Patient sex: F
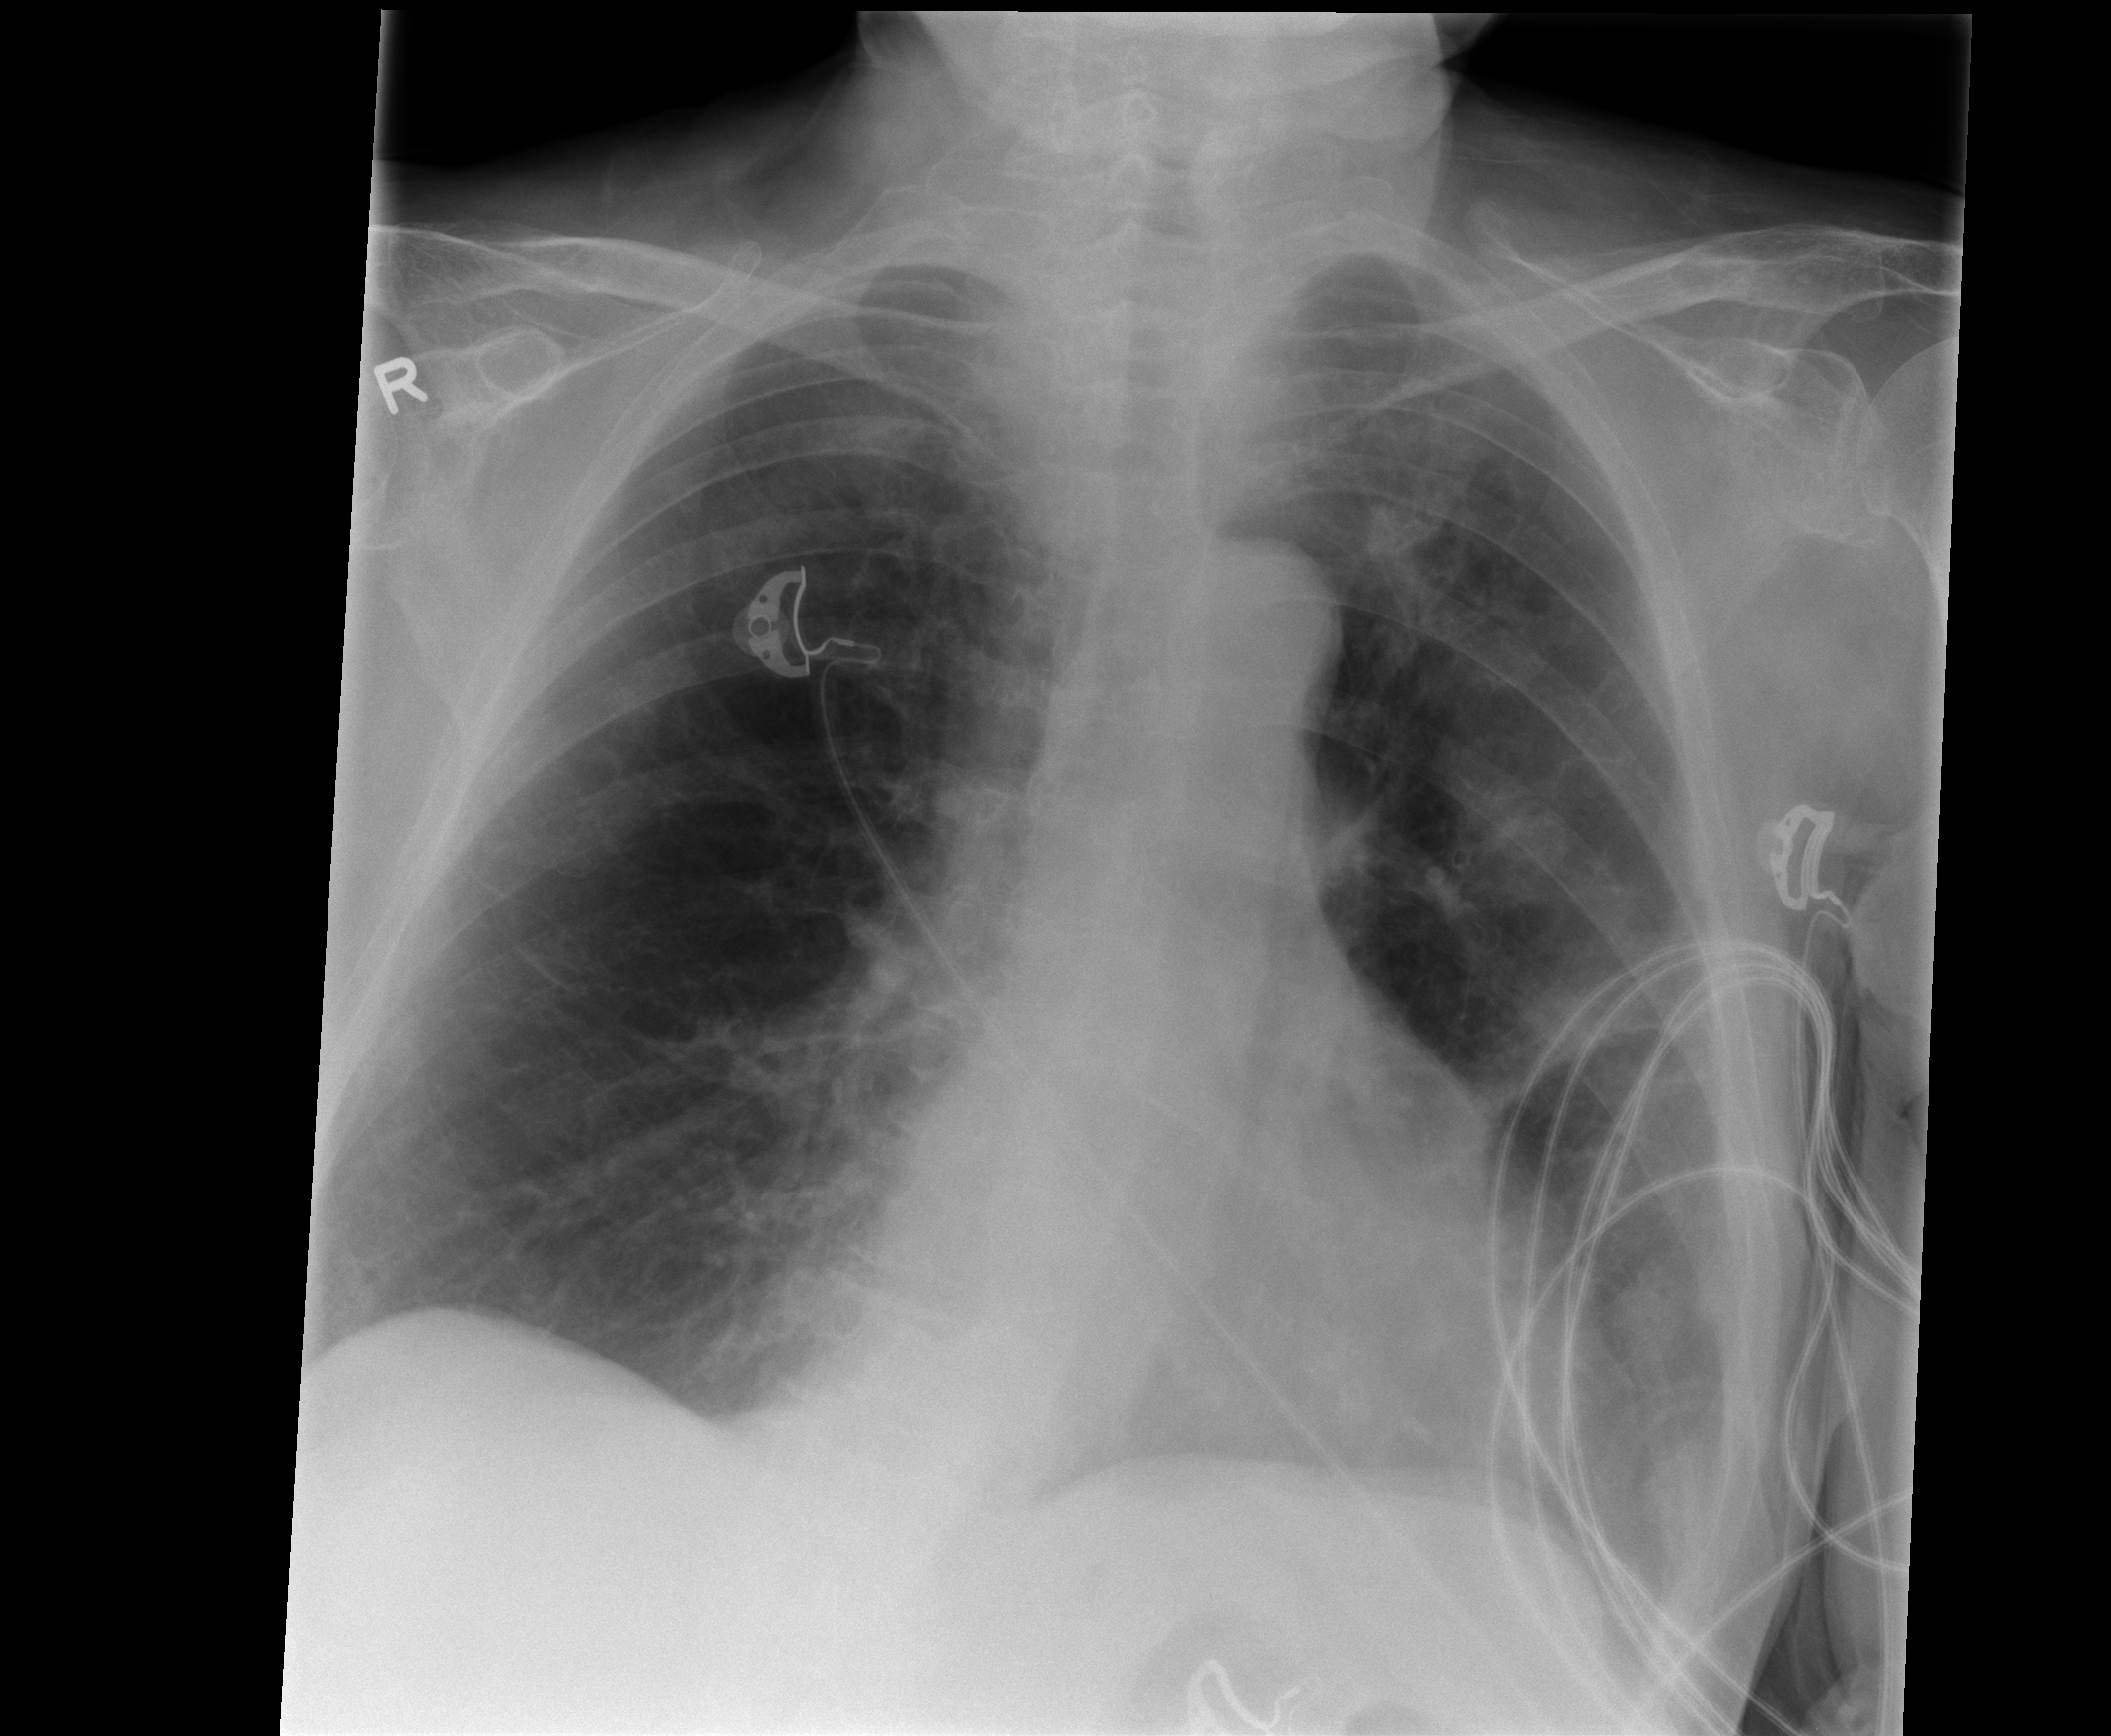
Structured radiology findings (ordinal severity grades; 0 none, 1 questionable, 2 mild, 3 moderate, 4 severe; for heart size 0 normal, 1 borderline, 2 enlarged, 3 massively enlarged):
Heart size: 1
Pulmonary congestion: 0
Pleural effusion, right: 0
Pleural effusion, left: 1
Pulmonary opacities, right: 0
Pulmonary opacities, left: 2
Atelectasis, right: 0
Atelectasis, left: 2